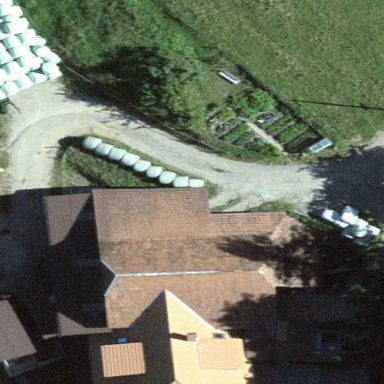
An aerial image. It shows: Farm building.